Question: I have series of nested cells which represent tree structures. An example of one of these cells with its corresponding structure is the image below:

I need to know what are the possible methods to draw the corresponding structure in Matlab. So far, I have found <URL> that might be the best solution available, but still I am struggling how to implement it. Thanks.
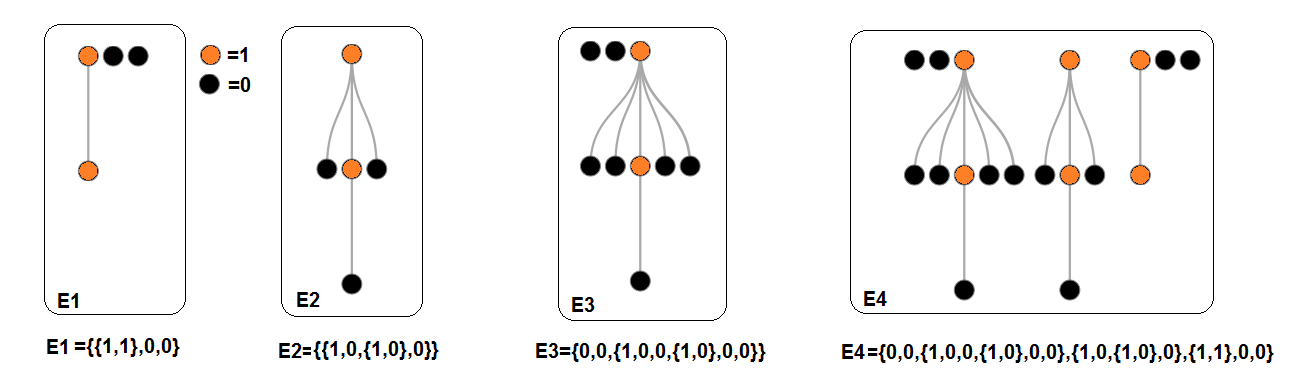
Answer: just so this doesn't remain unanswered...
'''
myCellArray = {0,0,{1,0,0,{1,0},0,0},{1,0,{1,0},0},{1,1},0,0};
[myTreeArray,myTreeEvals] = getTreeArray(myCellArray);
MYtreeplot(myTreeArray,myTreeEvals)
'''
For the fourth example output, you can modify to suit your needs:
<URL>
Two functions, slightly adapted from SO answers, shown below.
First based on <URL> by @Wolfie:
'''
function [treearray, nodevals] = getTreeArray(cellarray)
% initialise the array construction from node 0
[nodes, ~, nodevals] = treebuilder(cellarray, 1,0);
nodevals = decellify(nodevals);
treearray = nodes-1;
% recursive tree building function, pass it a cell array and root node
function [out, node, nodevals] = treebuilder(cellarray, rnode,skipFirst)
% Set up variables to be populated whilst looping
out = []; nodevals = [];
% Start node off at root node
node = rnode;
% Loop over cell array elements, either recurse or add node
num2Loop = 1:numel(cellarray);
% ADDED, with input to function everywhere used
if skipFirst
num2Loop = 2:numel(cellarray);
end
%End ADDED
for ii = num2Loop
tb = []; node = node + 1;
if iscell(cellarray{ii})
[tb, node] = treebuilder(cellarray{ii}, node,1);
end
out = [out, rnode, tb];
end
nodevals = [nodevals,cellarray];
end
function data = decellify(data)
try
data = cellfun(@decellify,data,'un',0);
if any(cellfun(@iscell,data))
data = [data{:}];
end
catch
% a non-cell node, so simply return node data as-is
end
end
end
'''
And based on this <URL>:
'''
function MYtreeplot(treearray,nodevals)
% At first we need to get the get the x and y coordinates of every node in the original tree plot and find all leaves in it
[x,y] = treelayout(treearray);
leaves = find( y == min(y) );
%ADDED
if nargin < 2
leaveParents = find( y ~= min(y) );
leaveChilds = leaves;
else
leaveParents = find([nodevals{:}]==1);
leaveChilds = find([nodevals{:}]~=1);
end
%END ADDED
num_layers = 1/min(y)-1;
chains = zeros(num_layers, length(leaves));
% Next, we reconstruct every chain in the tree plot and store it in a matrix (by doing so, we can later change the y position of the nodes)
for l=1:length(leaves)
index = leaves(l);
chain = [];
chain(1) = index;
parent_index = treearray(index);
j = 2;
while (parent_index ~= 0)
chain(j) = parent_index;
parent_index = treearray(parent_index);
j = j+1;
end
chains(:,l) = padarray(flip(chain), [0, num_layers-length(chain)], 'post');
end
% Now we compute the new y-coordinates determined by the row index in the matrix and dependent on the number of layers in the tree:
y_new = zeros(size(y));
for i=1:length(treearray)
[r,c] = find(chains==i, 1);
y_new(i) = max(y) - (r-1)*1/(num_layers+1);
end
% We can now plot the re-positioned nodes and add the connecting lines:
figure;plot(x(leaveParents), y_new(leaveParents), '.r','MarkerSize',16);
hold on
plot(x(leaveChilds), y_new(leaveChilds), '.k','MarkerSize',16);
for c=1:size(chains, 2)
line_x = x(chains(chains(:,c)>0, c));
line_y = y_new(chains(chains(:,c)>0, c));
line(line_x, line_y);
end
axis([0 1 0 1]);
'''